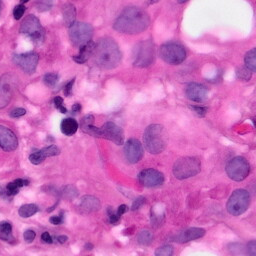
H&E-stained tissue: Pancreatic